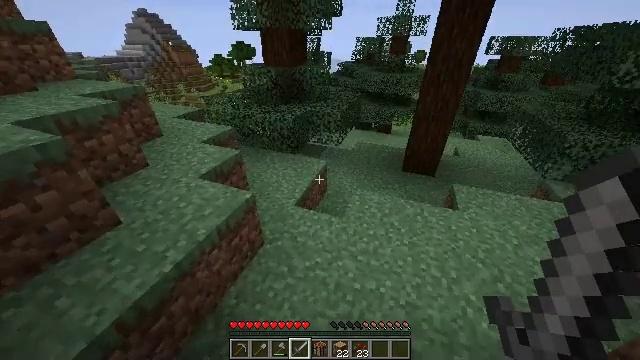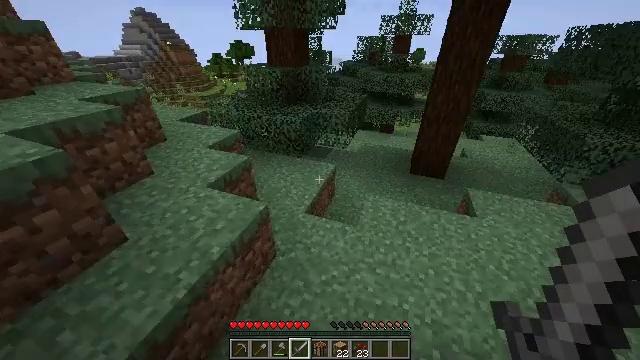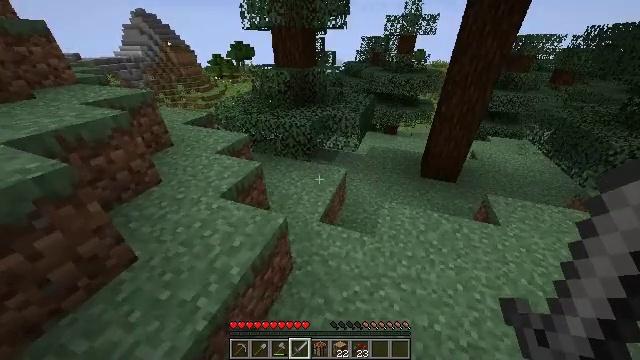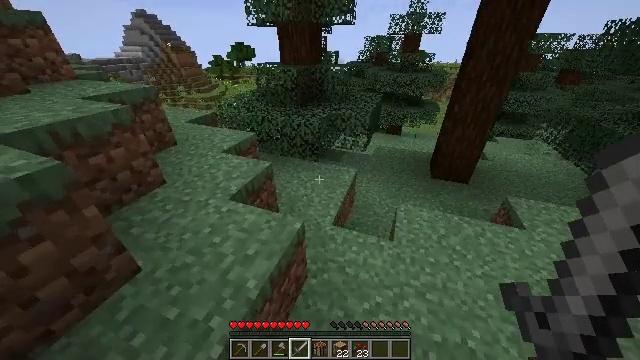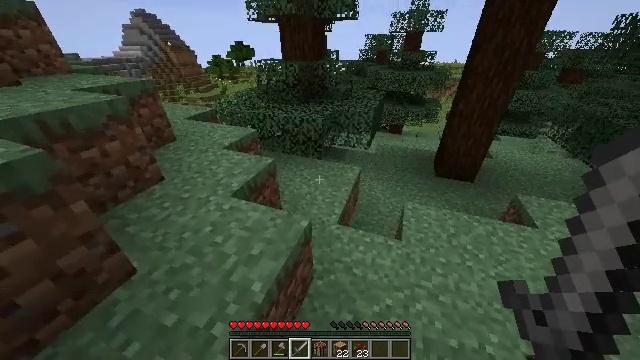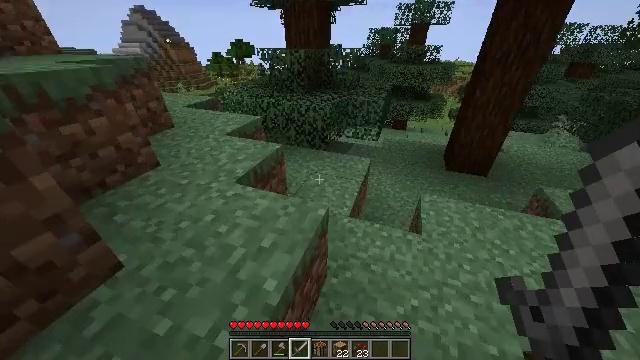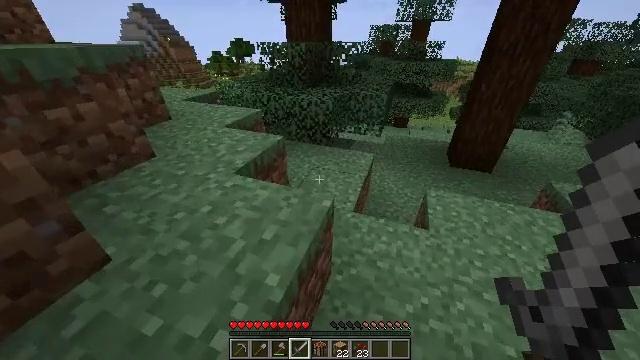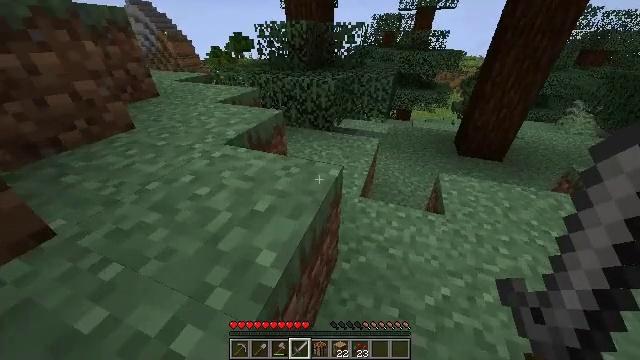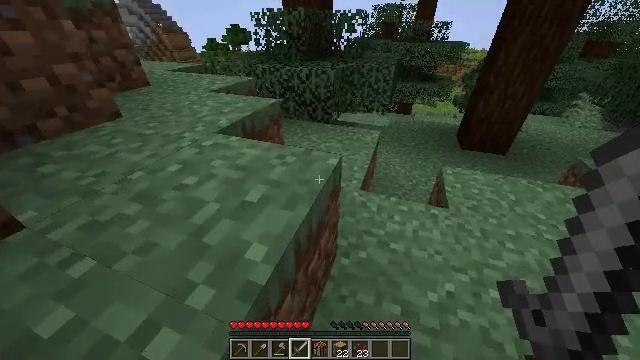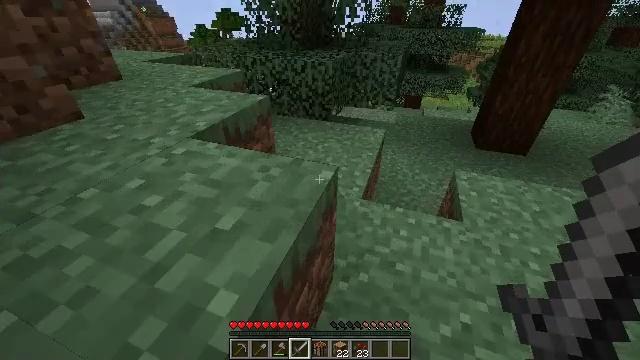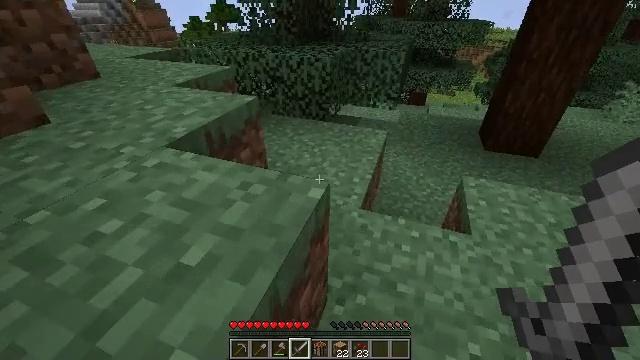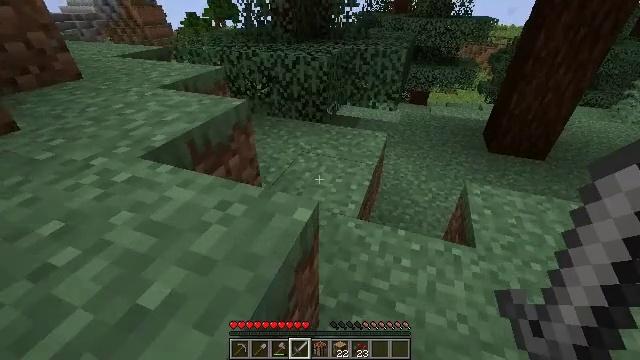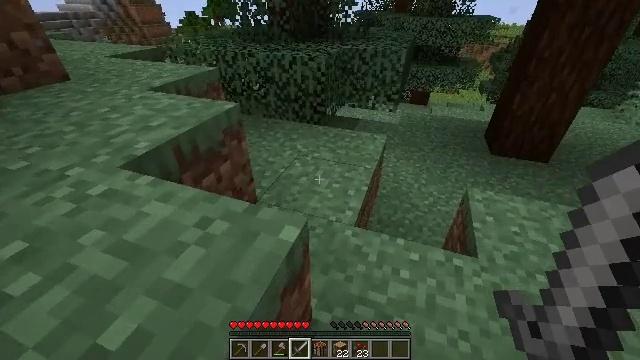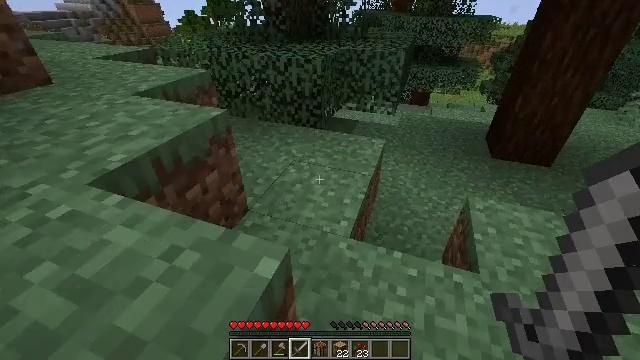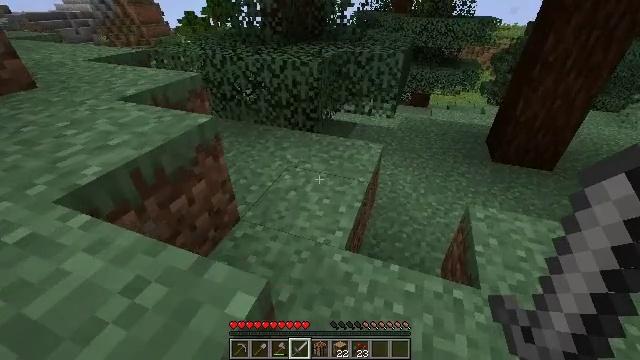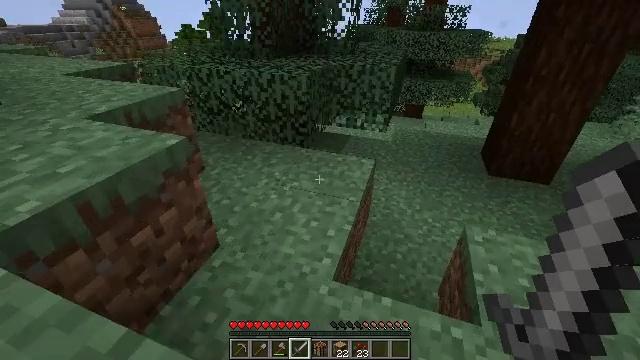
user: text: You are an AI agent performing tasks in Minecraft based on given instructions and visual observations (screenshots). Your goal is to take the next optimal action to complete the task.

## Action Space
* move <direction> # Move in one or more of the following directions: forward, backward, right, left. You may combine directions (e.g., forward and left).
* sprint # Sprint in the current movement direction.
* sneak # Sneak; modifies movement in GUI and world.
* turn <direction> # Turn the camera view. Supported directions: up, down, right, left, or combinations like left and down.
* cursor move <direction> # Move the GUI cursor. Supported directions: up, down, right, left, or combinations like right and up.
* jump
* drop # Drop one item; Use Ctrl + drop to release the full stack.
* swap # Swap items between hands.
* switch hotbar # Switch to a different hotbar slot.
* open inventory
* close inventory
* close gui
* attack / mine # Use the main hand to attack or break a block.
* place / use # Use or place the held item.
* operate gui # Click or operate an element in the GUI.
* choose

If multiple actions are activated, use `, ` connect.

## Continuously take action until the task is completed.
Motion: motion action
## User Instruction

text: Remove the blue bed from its location.
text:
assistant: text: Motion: move forward and move left, sprint
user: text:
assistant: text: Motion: move forward and move left, sprint
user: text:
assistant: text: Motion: move forward and move left, sprint
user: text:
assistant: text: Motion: move forward and move left, sprint
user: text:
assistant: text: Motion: move forward and move left, sprint
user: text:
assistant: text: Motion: move forward and move left, sprint
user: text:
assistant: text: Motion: move forward and move left, sprint
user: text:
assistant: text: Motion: move forward and move left, sprint, turn down
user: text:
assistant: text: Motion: move forward and move left, sprint
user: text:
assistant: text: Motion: move forward and move left, sprint
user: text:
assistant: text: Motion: move forward and move left, sprint
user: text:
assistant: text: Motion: move forward and move left, sprint
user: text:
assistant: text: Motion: move forward, sprint
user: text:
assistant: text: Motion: move forward, sprint
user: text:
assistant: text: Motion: move forward, sprint, turn up
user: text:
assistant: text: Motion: move forward, sprint, turn right and up
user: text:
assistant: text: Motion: move forward, sprint, turn right
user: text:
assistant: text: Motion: move forward, sprint
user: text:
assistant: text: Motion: move forward, sprint
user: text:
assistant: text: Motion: move forward, sprint
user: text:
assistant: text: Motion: move forward, sprint, turn right
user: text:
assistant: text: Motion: move forward, sprint, turn right
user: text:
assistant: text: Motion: move forward and move right, sprint, turn right
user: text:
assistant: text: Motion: move forward and move right, sprint, turn right
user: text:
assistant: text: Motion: move forward and move right, sprint
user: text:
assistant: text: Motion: move forward and move right, sprint
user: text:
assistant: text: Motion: move forward and move right, sprint
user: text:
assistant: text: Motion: move forward, sprint
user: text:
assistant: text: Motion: move forward, sprint
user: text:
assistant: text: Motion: move forward, sprint